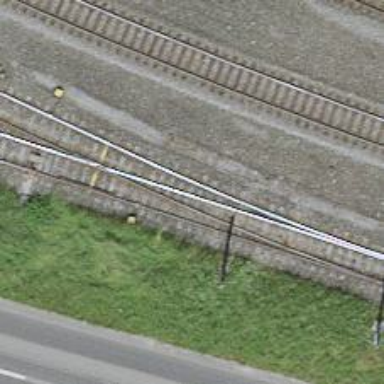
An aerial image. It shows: Railway siding with one electrified track and contact line.